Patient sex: M
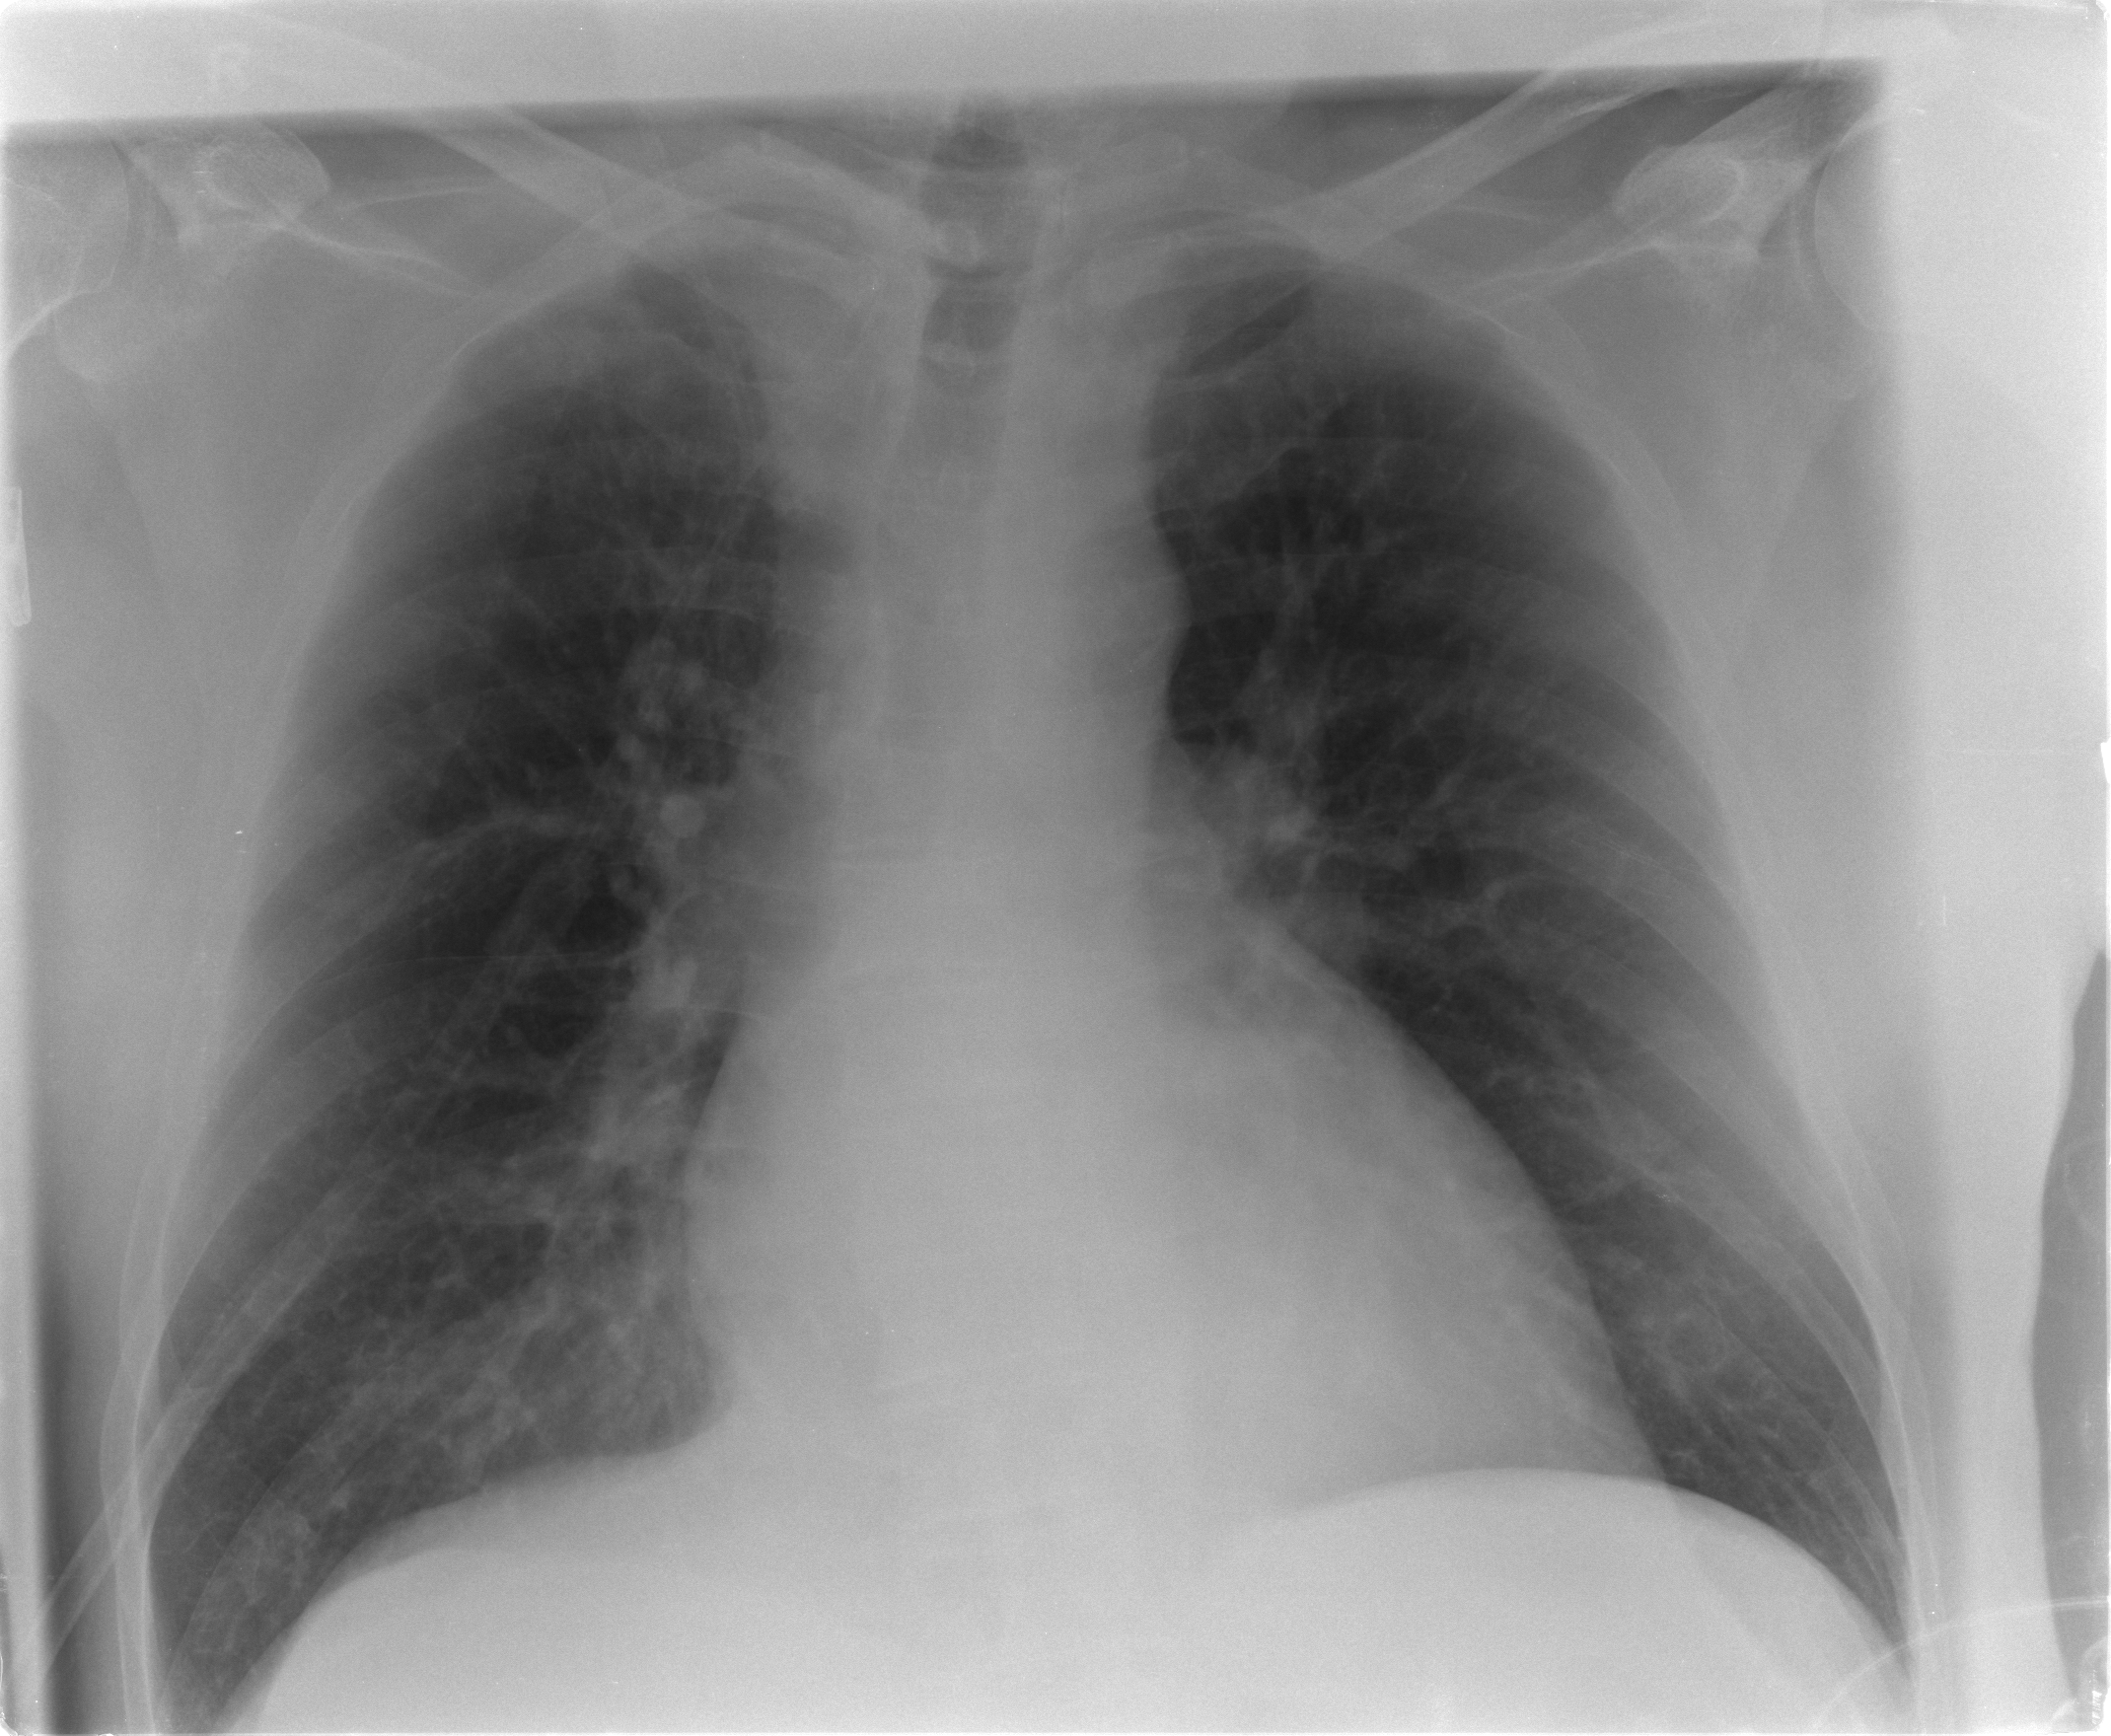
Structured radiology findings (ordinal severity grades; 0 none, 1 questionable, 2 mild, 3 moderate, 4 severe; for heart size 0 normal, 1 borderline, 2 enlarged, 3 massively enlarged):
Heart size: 0
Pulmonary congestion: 1
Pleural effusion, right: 0
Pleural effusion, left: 0
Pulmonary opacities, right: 0
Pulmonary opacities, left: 0
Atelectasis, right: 0
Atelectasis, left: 0